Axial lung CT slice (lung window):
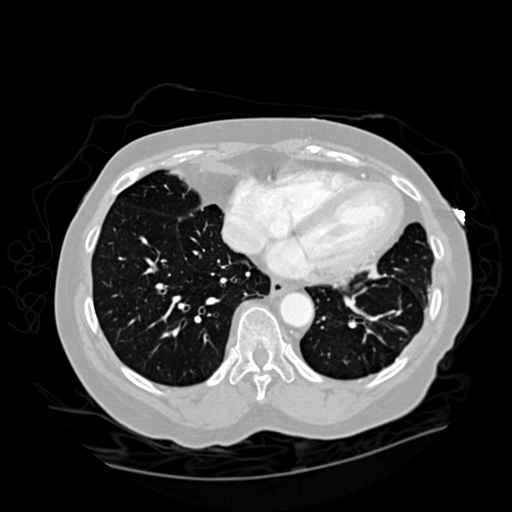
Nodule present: no